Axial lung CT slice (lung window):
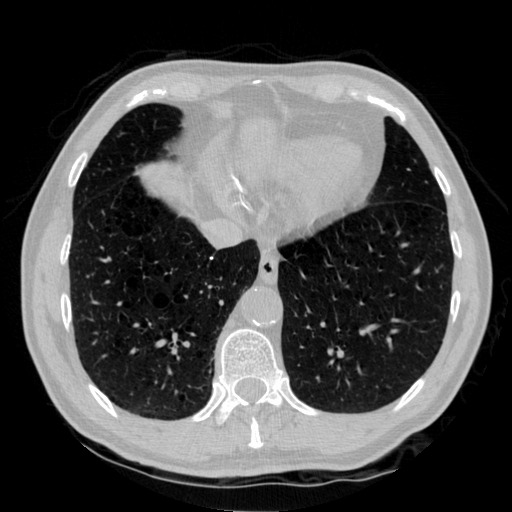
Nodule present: no